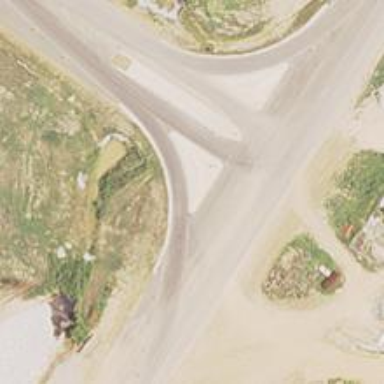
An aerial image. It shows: Trunk link highway with asphalt surface.